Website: home-depot
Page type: payment
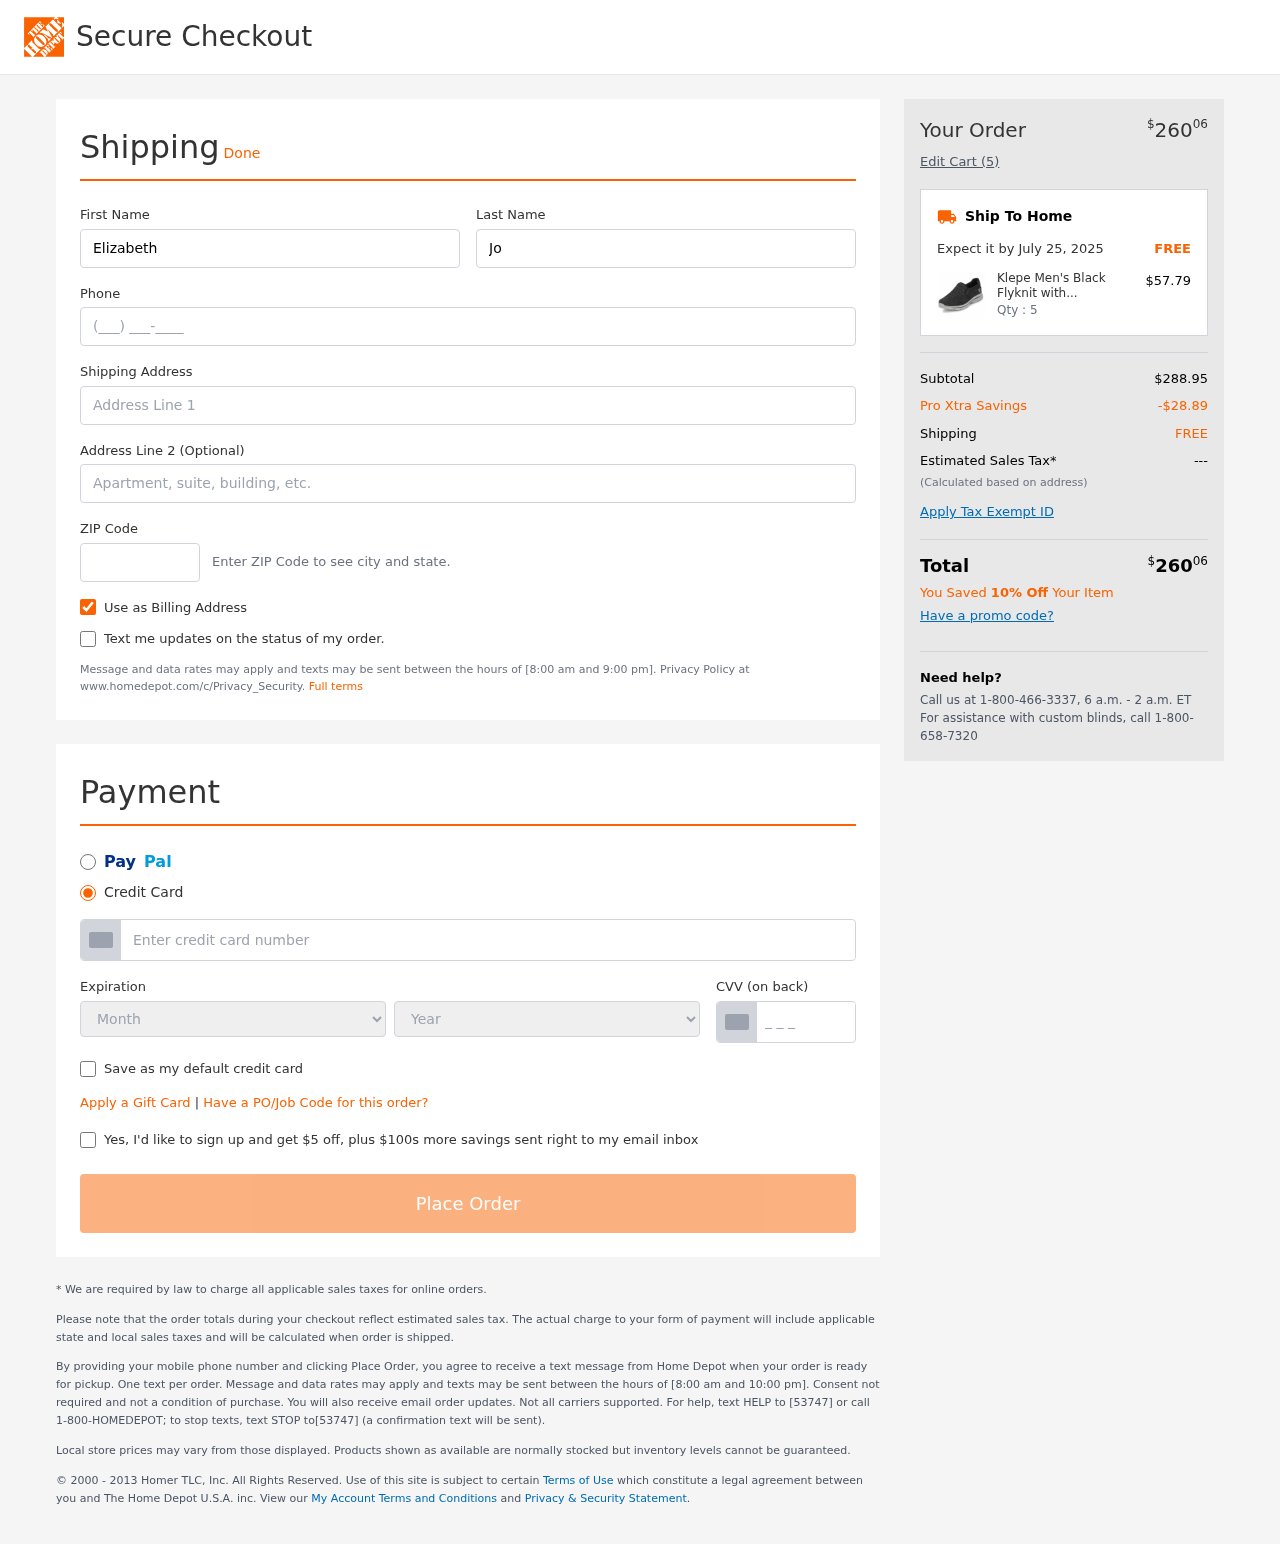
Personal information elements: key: PII_CARD_CVV
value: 0432
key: PII_CARD_EXPIRY_MONTH
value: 12
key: PII_CARD_EXPIRY_YEAR
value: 26
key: PII_CARD_NUMBER
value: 3402 5315 7966 940
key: PII_FIRSTNAME
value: Elizabeth
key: PII_LASTNAME
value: Jones
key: PII_PHONE
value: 3885790896
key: PII_POSTCODE
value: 79152
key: PII_STREET
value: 47580 Kelley Freeway Apt. 887
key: PII_STREET2
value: Suite 460
Product elements: key: PRODUCT1_NAME
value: Klepe Men's Black Flyknit with Memory Foam Running Shoes-7 UK (41 EU) (8 US) (M133/BLK)
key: PRODUCT1_PRICE
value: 57.79
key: PRODUCT1_QUANTITY
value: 5
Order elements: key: ORDER_TOTAL
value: $26006
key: ORDER_NUM_ITEMS
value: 5
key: ORDER_DELIVERY_DATE
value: July 25, 2025
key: ORDER_SUBTOTAL
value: $288.95
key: ORDER_DISCOUNT
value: -$28.89
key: ORDER_SHIPPING_COST
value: FREE